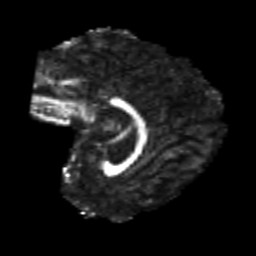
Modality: FA
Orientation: sagittal
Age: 26
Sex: female
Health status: healthy
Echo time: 0.074 s